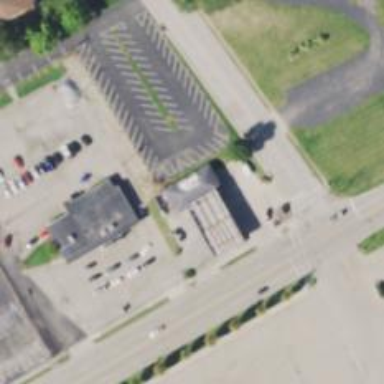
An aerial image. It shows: Convenience shop.